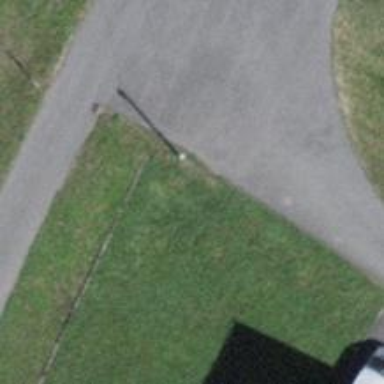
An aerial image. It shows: Utility pole in the area.